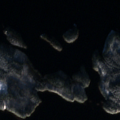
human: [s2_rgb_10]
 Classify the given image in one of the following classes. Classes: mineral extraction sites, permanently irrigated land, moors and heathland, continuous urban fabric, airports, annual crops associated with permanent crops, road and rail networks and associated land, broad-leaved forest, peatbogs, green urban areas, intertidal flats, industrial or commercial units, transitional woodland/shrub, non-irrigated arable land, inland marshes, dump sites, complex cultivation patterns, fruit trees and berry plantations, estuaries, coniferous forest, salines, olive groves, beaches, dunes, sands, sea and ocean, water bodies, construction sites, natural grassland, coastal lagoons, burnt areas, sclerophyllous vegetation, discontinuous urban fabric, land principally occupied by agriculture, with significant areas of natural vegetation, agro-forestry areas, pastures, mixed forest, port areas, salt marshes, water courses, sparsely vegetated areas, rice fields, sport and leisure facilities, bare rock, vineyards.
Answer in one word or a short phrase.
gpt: coniferous forest, mixed forest, water bodies